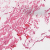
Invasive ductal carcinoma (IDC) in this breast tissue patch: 0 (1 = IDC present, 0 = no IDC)